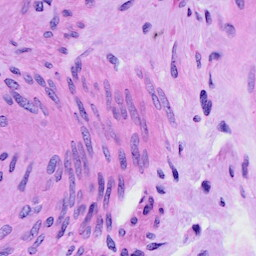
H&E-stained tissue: Cervix